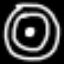
Label: donut